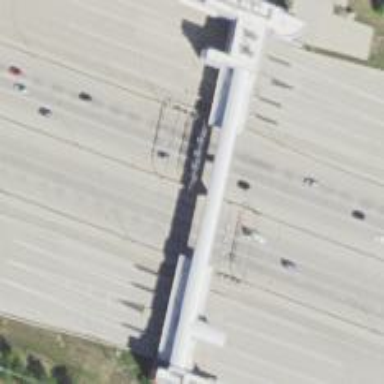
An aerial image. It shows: Toll gantry on the road.